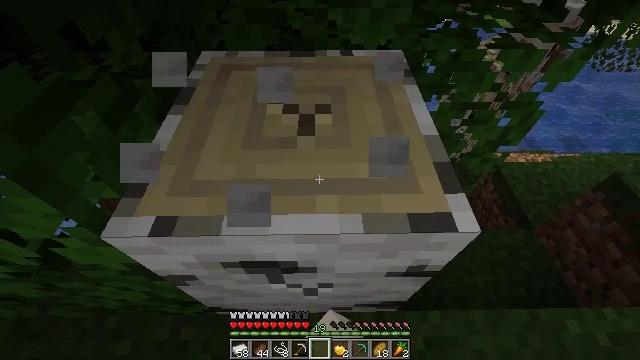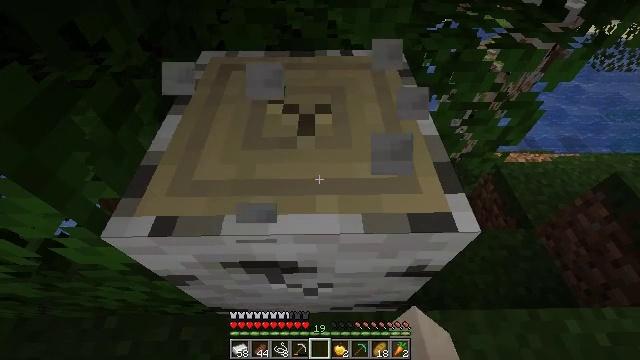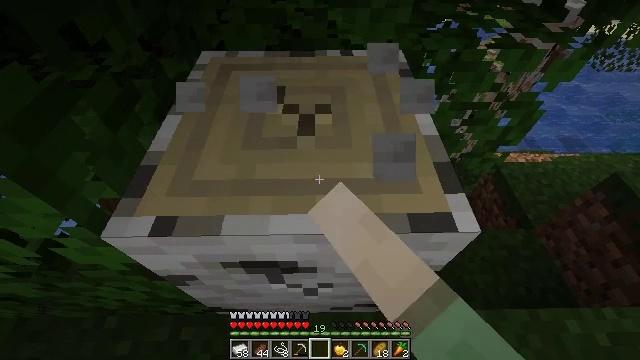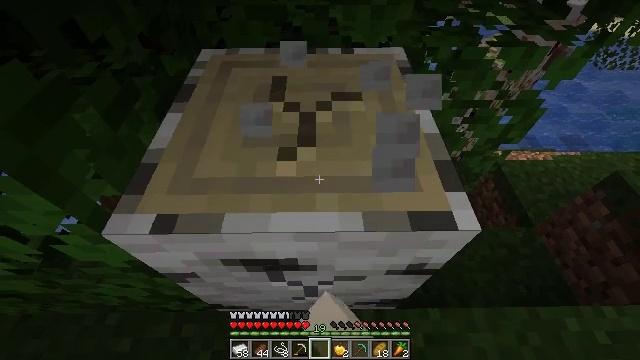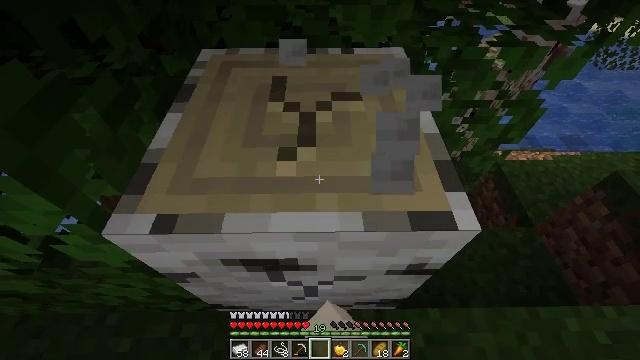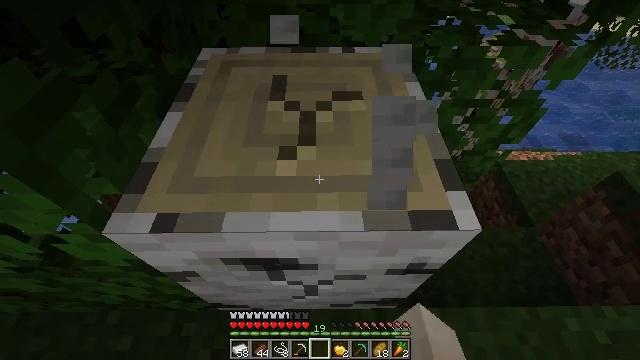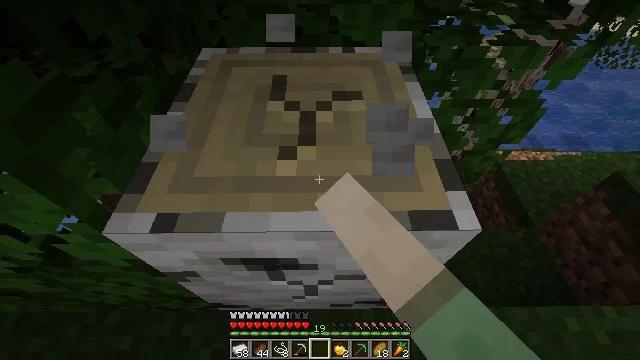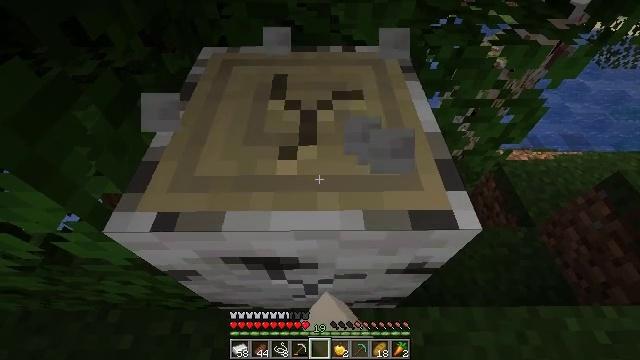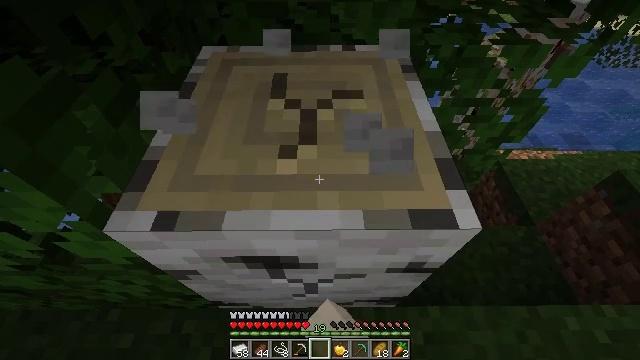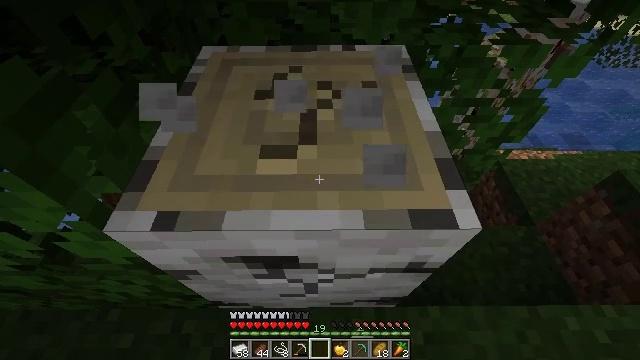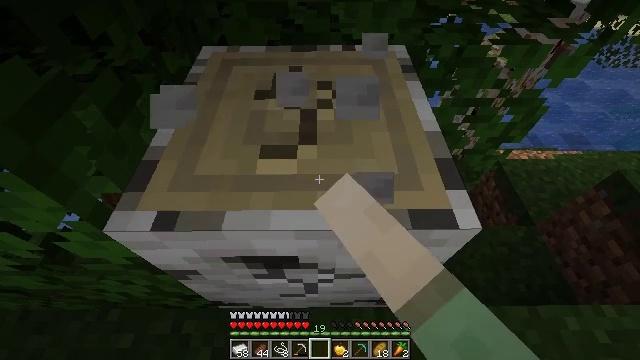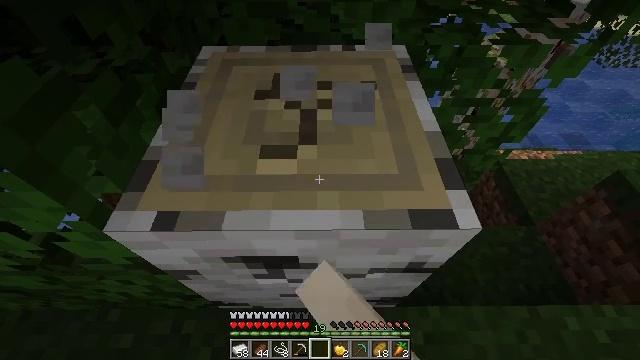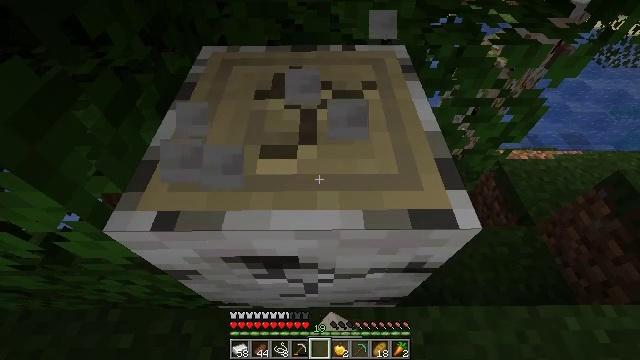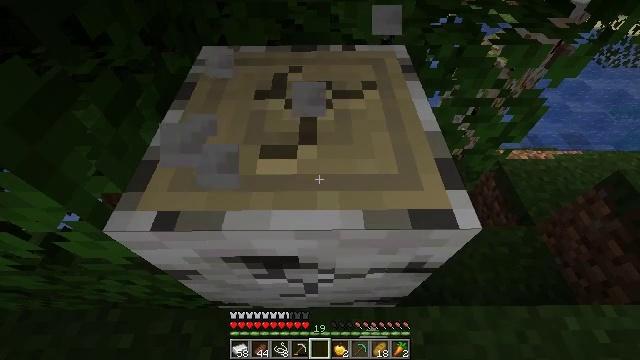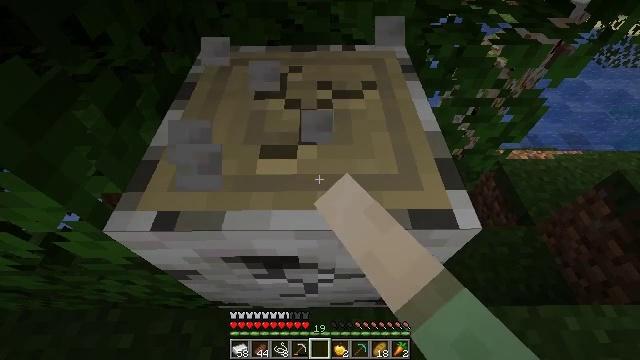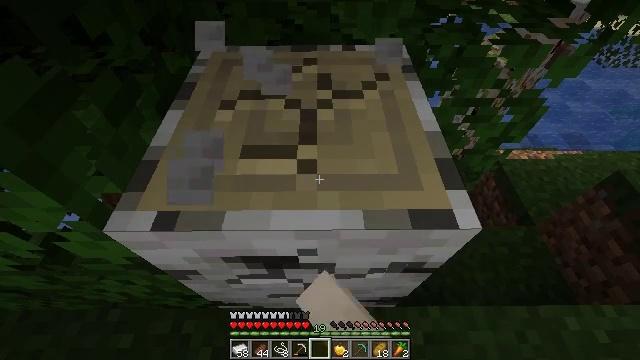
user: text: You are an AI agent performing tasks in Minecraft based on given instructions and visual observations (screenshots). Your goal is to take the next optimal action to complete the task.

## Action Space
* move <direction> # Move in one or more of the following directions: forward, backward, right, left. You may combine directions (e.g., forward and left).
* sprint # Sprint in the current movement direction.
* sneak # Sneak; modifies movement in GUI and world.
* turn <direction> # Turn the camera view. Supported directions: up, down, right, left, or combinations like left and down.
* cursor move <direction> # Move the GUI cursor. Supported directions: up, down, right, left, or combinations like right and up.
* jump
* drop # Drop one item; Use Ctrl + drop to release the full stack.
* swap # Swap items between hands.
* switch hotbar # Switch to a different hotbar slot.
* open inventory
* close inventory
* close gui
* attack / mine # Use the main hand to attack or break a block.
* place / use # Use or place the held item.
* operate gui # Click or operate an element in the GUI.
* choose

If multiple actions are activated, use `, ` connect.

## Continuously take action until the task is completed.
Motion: motion action
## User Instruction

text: Gather birch log for crafting.
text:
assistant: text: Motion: attack / mine
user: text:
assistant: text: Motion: attack / mine
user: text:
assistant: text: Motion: attack / mine
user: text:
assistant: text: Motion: attack / mine
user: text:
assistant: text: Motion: attack / mine
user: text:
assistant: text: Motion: attack / mine
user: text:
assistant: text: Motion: attack / mine
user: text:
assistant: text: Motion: attack / mine
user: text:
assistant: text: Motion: attack / mine
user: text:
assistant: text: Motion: attack / mine
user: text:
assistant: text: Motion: attack / mine
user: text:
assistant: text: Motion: attack / mine
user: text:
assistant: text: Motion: attack / mine
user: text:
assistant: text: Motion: attack / mine
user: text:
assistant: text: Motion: attack / mine
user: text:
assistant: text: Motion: attack / mine
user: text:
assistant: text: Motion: attack / mine
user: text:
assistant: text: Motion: attack / mine
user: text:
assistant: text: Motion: attack / mine
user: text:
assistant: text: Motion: attack / mine
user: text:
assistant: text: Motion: attack / mine
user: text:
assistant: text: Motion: attack / mine
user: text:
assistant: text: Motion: attack / mine
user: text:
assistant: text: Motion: attack / mine
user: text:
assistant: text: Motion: attack / mine
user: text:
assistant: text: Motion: attack / mine
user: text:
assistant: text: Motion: attack / mine
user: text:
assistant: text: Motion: attack / mine
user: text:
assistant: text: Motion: attack / mine
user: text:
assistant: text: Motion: attack / mine